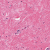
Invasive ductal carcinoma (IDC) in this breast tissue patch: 0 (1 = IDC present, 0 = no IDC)